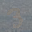
Label: 3